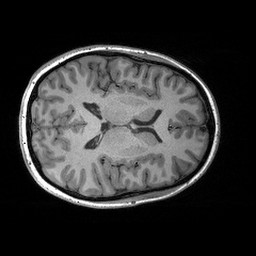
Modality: T1w
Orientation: axial
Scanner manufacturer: siemens
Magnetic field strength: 3 T
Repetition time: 2.3 s
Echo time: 0.00298 s